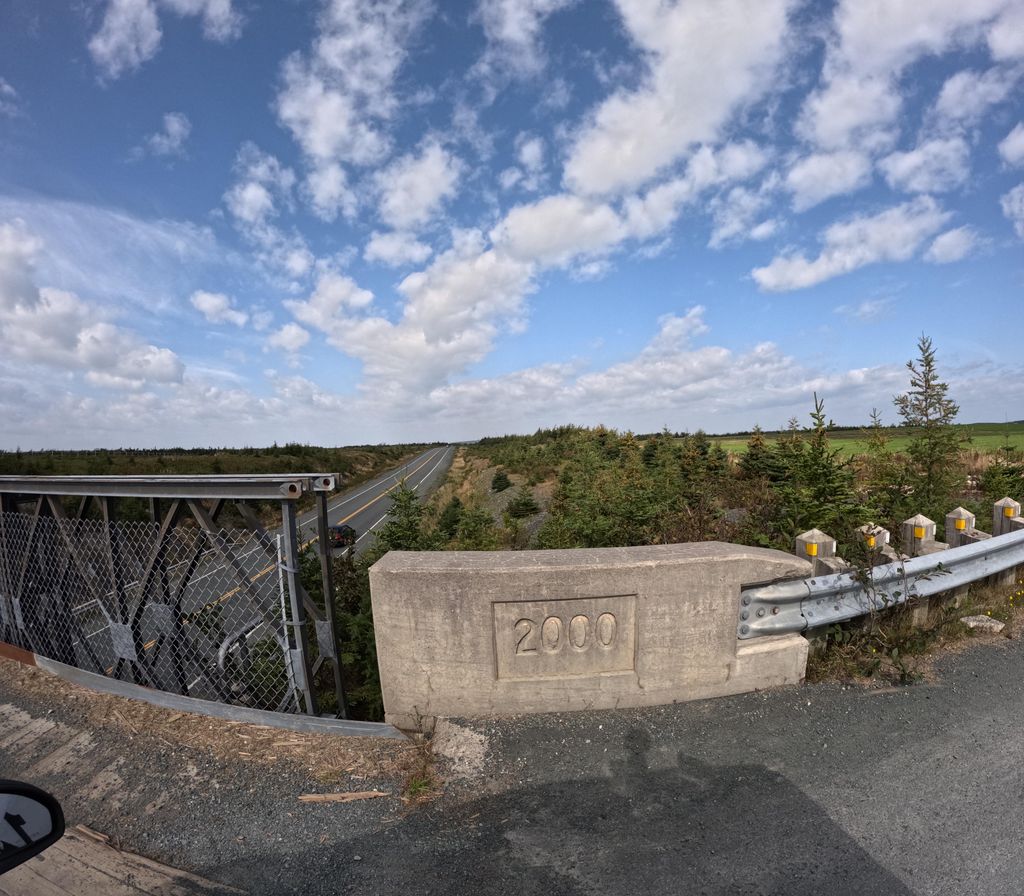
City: st_johns